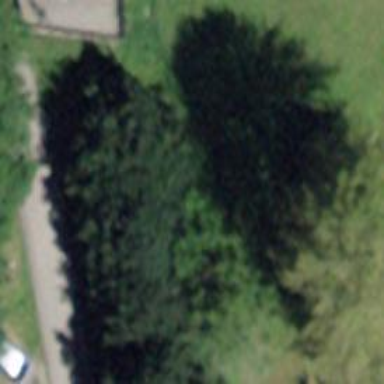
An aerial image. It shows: Single tag "natural: tree."